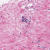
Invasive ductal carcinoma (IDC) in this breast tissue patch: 0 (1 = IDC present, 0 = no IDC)